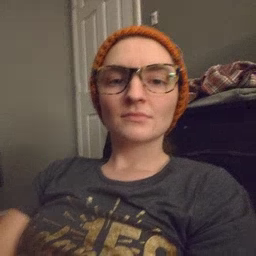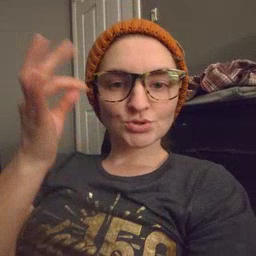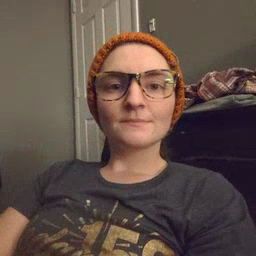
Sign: hair